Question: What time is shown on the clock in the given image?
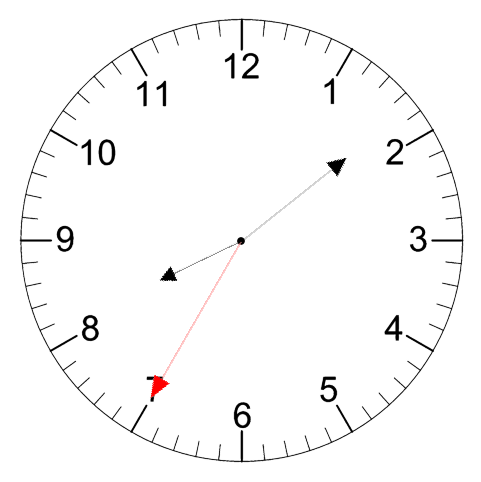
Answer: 08:08:35